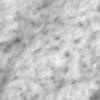
Label: no_change